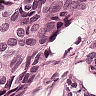
Metastatic tissue present: yes